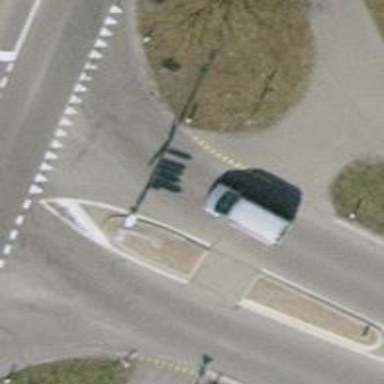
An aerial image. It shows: Secondary road with concrete surface that forms roundabout at the junction.